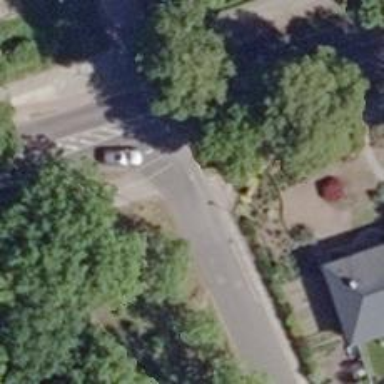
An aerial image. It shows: Road with "give way" sign.